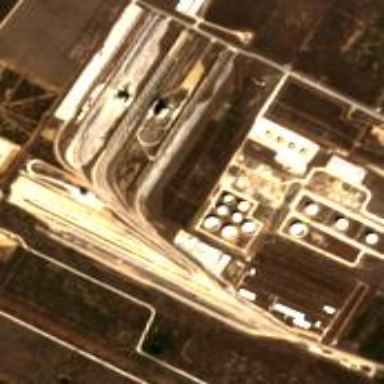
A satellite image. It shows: Large railway yard used for railway purposes.